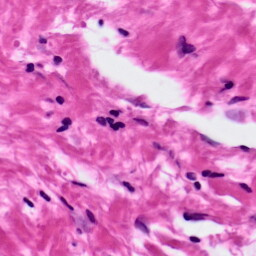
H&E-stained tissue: Ovarian